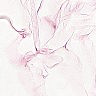
Metastatic tissue present: no